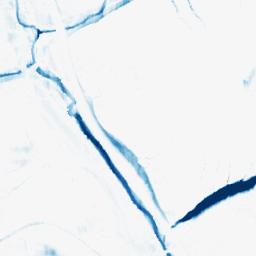
Category: morphological
Decomposition family: morphological_ellipse
Decomposition parameters: operation: closing
width: 20
height: 5
Upsampling method: bicubic
Upsampling parameters: scale: 4
Upsampling scale: 4